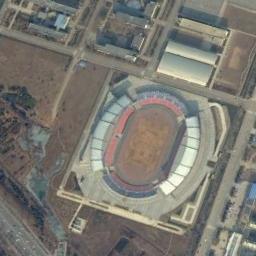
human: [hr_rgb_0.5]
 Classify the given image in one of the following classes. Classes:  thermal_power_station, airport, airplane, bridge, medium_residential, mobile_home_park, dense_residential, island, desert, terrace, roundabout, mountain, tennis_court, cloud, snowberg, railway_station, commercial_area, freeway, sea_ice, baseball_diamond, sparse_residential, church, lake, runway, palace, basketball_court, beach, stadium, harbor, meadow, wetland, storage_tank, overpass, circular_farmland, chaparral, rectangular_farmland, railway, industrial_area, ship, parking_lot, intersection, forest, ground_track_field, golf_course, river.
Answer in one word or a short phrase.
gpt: stadium